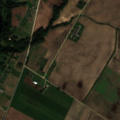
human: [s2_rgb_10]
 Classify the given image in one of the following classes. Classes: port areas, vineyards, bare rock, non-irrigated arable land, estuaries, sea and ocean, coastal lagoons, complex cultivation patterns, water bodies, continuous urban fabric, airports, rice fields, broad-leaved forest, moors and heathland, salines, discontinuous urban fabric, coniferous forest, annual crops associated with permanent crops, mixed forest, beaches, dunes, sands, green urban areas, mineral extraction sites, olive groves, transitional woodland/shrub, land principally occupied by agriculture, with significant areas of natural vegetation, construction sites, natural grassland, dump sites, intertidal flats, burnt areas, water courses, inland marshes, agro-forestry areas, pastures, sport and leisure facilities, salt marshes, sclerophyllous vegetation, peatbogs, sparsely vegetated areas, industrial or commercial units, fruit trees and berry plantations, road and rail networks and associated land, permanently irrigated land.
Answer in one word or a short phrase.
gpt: non-irrigated arable land, complex cultivation patterns, land principally occupied by agriculture, with significant areas of natural vegetation, broad-leaved forest